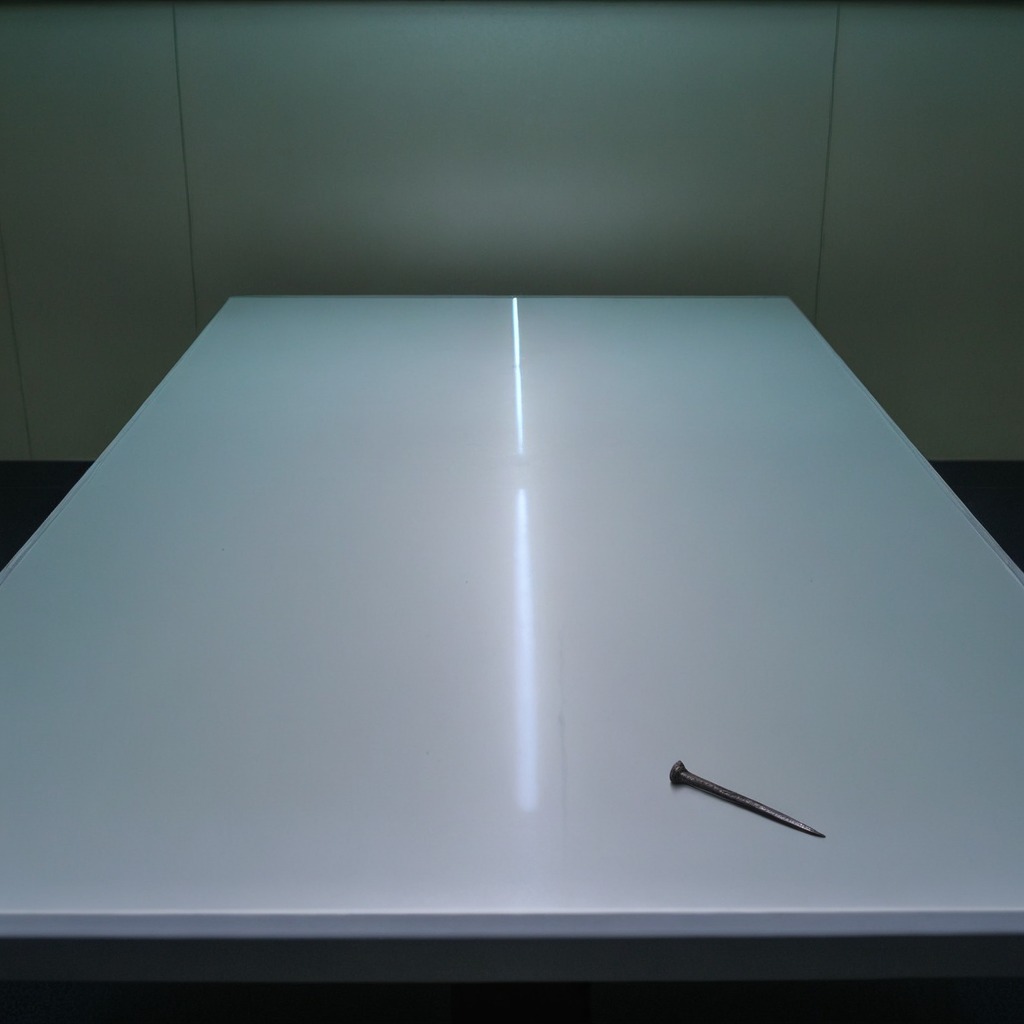
A nail lying on the clean empty table in a railway signal maintenance room lit by harsh overhead fluorescents photorealistic surface textures crisp shadows high dynamic range